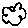
Label: cloud